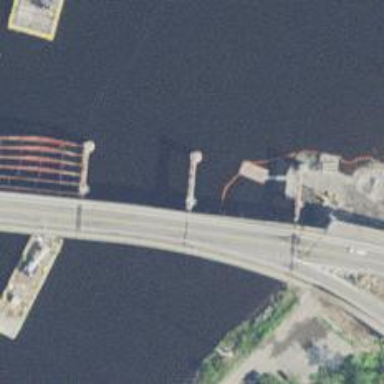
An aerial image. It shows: Bridge supported by piers.